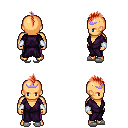
a pixel art fantasy rpg character, male body template, human, tanned skin, purple robe, magenta pants, red mohawk hairstyle, purple tiara, white cloth bracers, white slippers, four views (front, back, left, right), 2x2 character sprite sheet, small pixel art, hard edges, no anti-aliasing